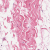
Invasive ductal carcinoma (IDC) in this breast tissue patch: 0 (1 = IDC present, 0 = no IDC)